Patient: sex F, age 69
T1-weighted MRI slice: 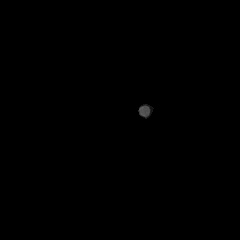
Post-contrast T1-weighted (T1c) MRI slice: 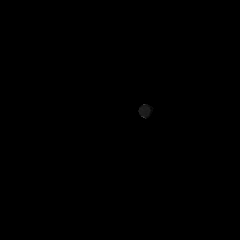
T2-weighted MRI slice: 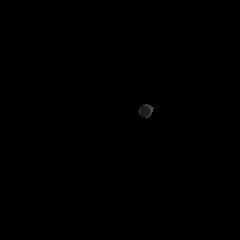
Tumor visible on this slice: no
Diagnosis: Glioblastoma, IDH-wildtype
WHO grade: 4